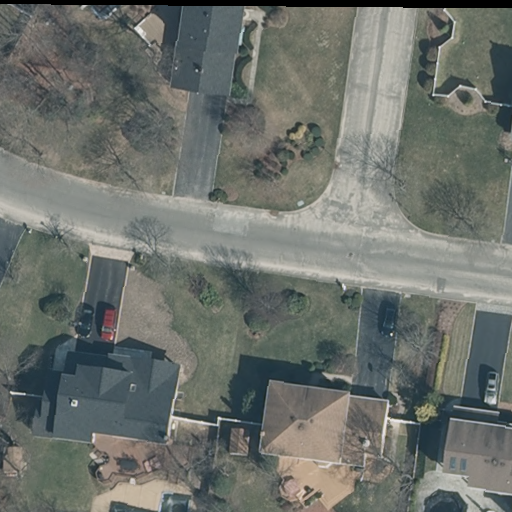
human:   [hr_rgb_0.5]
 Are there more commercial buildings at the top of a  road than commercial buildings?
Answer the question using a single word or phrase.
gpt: no

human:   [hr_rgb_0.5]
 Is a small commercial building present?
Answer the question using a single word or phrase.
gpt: no

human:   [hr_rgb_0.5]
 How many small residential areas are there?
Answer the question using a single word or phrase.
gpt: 0

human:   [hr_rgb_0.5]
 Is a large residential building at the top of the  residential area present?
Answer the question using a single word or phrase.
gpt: no

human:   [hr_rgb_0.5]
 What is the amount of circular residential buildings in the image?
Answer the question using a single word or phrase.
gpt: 0

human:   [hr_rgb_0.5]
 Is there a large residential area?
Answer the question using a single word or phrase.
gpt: yes

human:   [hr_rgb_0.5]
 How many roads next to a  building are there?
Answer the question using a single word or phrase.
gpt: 2

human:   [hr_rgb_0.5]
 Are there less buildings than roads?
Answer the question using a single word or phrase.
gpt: no

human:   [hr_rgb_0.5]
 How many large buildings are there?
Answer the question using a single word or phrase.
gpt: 1

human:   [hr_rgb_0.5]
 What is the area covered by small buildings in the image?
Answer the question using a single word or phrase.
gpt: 0m2

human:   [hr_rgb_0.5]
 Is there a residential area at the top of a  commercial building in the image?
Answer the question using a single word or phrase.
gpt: no

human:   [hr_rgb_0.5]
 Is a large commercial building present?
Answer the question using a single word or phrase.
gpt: no

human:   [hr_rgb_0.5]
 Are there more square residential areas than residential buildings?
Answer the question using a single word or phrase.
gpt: no

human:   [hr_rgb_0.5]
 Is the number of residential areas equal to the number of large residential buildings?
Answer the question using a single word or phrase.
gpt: yes

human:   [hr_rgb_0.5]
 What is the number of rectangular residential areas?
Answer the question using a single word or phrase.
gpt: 1

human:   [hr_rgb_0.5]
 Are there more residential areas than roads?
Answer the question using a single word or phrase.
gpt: no

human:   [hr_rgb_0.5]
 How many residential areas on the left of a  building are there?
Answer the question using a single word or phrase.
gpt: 0

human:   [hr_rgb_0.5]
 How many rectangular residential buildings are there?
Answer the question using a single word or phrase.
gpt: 3

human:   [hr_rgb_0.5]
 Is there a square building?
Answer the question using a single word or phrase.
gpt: no

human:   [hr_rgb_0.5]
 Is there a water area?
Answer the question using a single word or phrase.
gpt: no

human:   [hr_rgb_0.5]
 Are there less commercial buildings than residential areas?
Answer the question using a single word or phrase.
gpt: yes

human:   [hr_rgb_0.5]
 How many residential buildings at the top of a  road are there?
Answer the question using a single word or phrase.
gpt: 1

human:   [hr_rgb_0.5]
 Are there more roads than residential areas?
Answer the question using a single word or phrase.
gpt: yes

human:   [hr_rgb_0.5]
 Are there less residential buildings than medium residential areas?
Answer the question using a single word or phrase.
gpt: no

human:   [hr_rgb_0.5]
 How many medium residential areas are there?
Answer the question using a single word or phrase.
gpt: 0

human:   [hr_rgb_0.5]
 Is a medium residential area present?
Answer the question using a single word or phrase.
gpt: no

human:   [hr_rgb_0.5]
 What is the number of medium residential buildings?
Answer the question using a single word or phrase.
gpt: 3

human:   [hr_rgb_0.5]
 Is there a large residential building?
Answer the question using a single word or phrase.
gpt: yes

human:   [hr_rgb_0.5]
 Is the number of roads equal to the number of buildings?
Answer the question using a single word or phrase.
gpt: no

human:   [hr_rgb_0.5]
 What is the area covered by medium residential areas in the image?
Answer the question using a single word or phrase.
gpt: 0m2

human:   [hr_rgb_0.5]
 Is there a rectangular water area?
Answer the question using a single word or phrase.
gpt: no

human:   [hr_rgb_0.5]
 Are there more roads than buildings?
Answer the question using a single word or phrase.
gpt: no

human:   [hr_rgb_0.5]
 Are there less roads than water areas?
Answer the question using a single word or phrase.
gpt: no

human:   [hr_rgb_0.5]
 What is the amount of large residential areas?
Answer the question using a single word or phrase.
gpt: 1

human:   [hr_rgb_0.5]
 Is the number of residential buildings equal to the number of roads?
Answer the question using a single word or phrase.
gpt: no

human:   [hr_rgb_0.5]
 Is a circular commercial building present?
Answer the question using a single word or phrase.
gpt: no